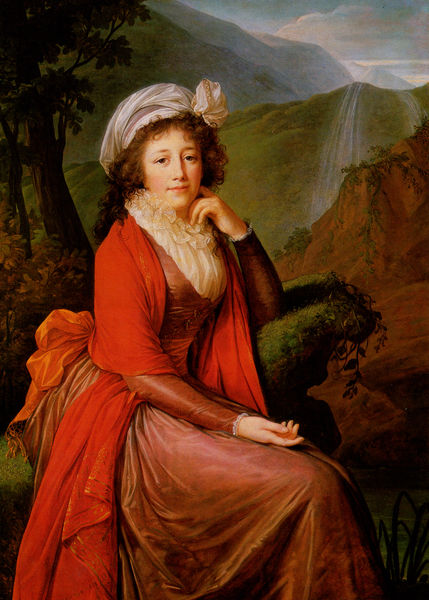
Titel: La Comtesse Bucquoi
Künstler: Élisabeth Vigée Le Brun
Standort: Minneapolis (Minnesota)
Institution: The Minneapolis Institute of Arts
Schlagwörter: baum, berg, blau, felsen, hand, himmel, kopf, meer, schatten, umhang, wasser, weiß, wolken, bäume, fluss, grün, landschaft, see, sitzen, ufer, äste, braun, elegant, finger, frau, haar, hell, hintergrund, hut, kleid, licht, mund, nase, orange, blick, dame, gras, rot, schal, tuch, weg, wiese, wolke, haube, rock, schleife, jung, arm, arme, augen, bluse, falten, gesicht, knoten, kragen, spitze, bildnis, hände, portrait, porträt, feld, felder, gräser, horizont, hügel, natur, busch, gebüsch, mantel, pose, reich, sitzend, stoff, adel, pflanzen, lippen, locken, madame, renaissance, rosa, rouge, schön, seide, wald, wasserfall, kopfbedeckung, lächeln, wangen, haltung, mieder, berge, fels, gebirge, sonnenuntergang, kopftuch, zeigefinger, glanz, edel, nachdenklich, rüschen, denkerpose, selbstporträt, lächelnd, stola, gewächs, regen, moos, berggipfel, posieren, lilie, krause, schoss, rote haare, efeu, gebunden, korsett, fahrspur, turban, abenddämmerung, moss, rotes kleid, rotes haar, aufs 18.jh., primamalerei, psieren, schleige, stizen, ärmle, lächel, ganzkörperportrait, gron, s, 18. jahrhundert, wasserfalll, 1500, 1790, frau rot, lady in red, frisurf, vigee